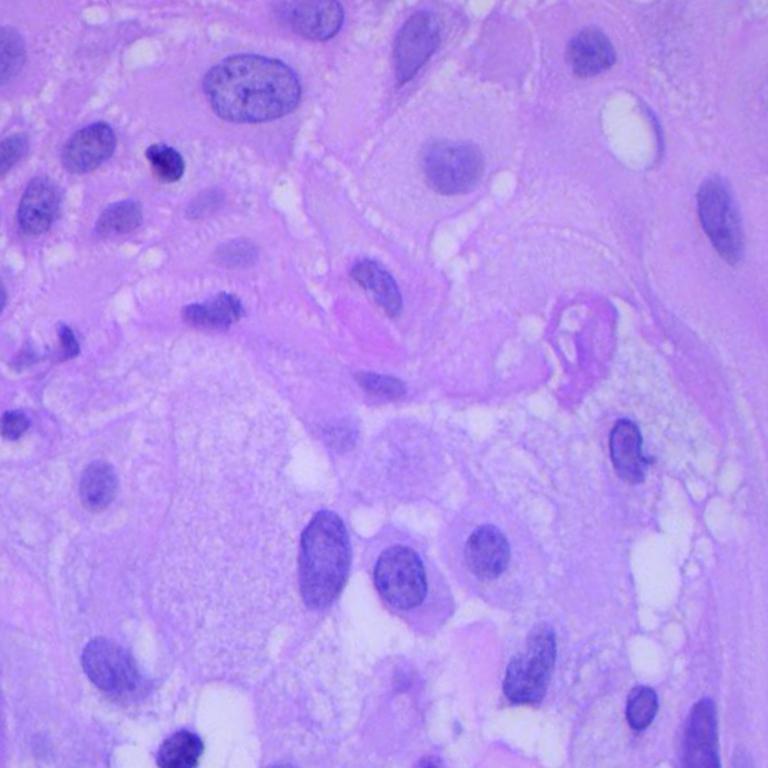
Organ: lung
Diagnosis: squamous carcinomas